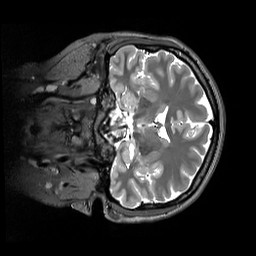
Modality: T2w
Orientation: coronal
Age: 22
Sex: female
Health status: healthy
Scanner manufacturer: siemens
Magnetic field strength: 3 T
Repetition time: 3.2 s
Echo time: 0.412 s